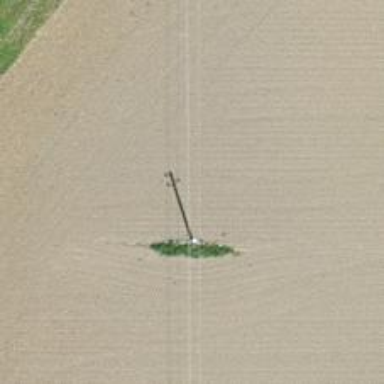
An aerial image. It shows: Power pole.